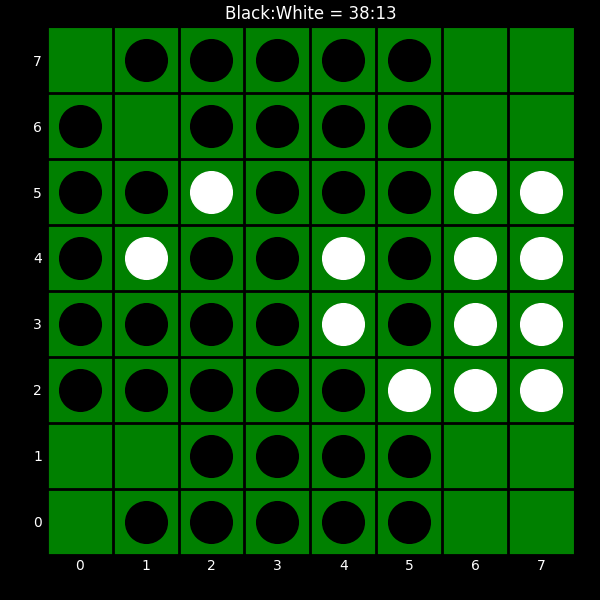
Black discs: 38
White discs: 13